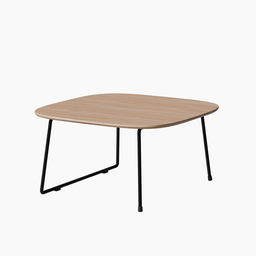
Label: furniture